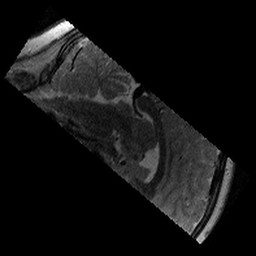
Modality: T2w
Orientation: sagittal
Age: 10
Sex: male
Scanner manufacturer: siemens
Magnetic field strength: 3 T
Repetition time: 9.23 s
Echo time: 0.067 s